Question: So i'm trying to make a nice rounded switch that when clicked it will slide either left or right to basically turn something on or off (it could be used for other things). I have a rectangle version working somewhat ok (i have a few tweaks in mind that I want to make for it) but the problem I'm running into is by using rounded rectangles. I made a few classes to help my self in this. I have one called RoundRectanglePath. Using the Create method I give it a Rectangle (or x,y,w,h) and a radius for the corners and it returns a closed GraphicsPath that I can then use Graphics.[Fill|Draw]Path with. I then have a RoundRectangle class which is a just a control that acts very similar to a Label. I found that if I override the OnPaintBackground and not send the event to the base, but instead paint a rectangle the same color as it's Parent.BackColor than I get the illusion that the control is really round. (as a related side note I allow transparent)
For my RoundMovableSwitch class I use 2 RoundRectanglePaths to split the Control in half. The left is a green Color and the right is Pink (thinking about it now I could have just used a horizontal LinearGradient brush...ooops oh well) I then draw the string On and Off on opposing sides. To that control I add a RoundRectangle. When the user clicks on either the RoundRectangle or the MoveableSwitch the Control then moves the RoundRectangle left or right 1 pixel at a time. The movement works great. The problem I am having is this. The outside Edge of the RoundRectangle is the correct Transparent color. The inside edge is the wrong color. See RoundMovingSwitch 1 and 2 in picture below. Once I get the code working correctly I'll go back and reorganize the code a bit more.

The code is hosted on GitHub: <URL>
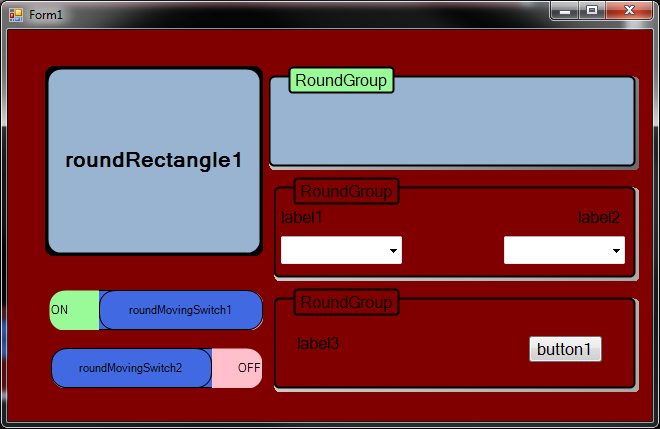
Answer: "The problem I am having is this. The outside Edge of the RoundRectangle is the correct Transparent color. The inside edge is the wrong color."
Not sure I understand the problem...
Are you trying to get rid of the blue corners that are outside the rounded edges?
If so, then try this in RoundRectangle:

'''
public RoundRectangle()
{
this.ResizeRedraw = true;
this.VisibleChanged += new EventHandler(RoundRectangle_VisibleChanged);
}
private bool RegionSet = false;
void RoundRectangle_VisibleChanged(object sender, EventArgs e)
{
if (this.Visible && !RegionSet)
{
RegionSet = true;
var r = new RectangleEx(this.ClientRectangle);
var path = RoundRectanglePath.Create(r.ToRectangle(), this.Radius, this.Corners);
this.Region = new Region(path);
}
}
'''
*If the size of the control changes then you should reset the Region() property to the new size.
Edit: To make it reset the Region when the size changes:
'''
protected override void OnSizeChanged(EventArgs e)
{
base.OnSizeChanged(e);
var r = new RectangleEx(this.ClientRectangle);
var path = RoundRectanglePath.Create(r.ToRectangle(), this.Radius, this.Corners);
this.Region = new Region(path);
}
'''